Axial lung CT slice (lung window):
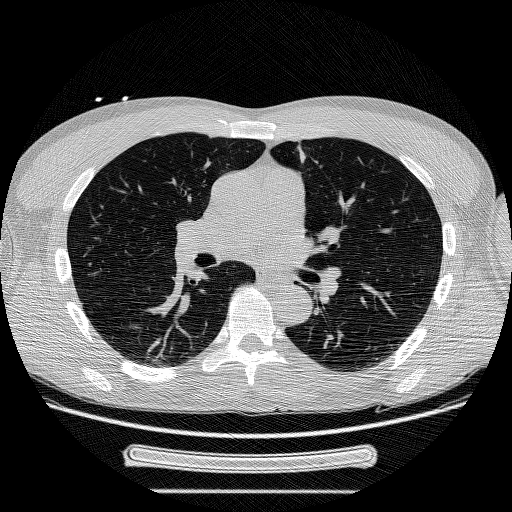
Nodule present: yes
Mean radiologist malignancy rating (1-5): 4.333